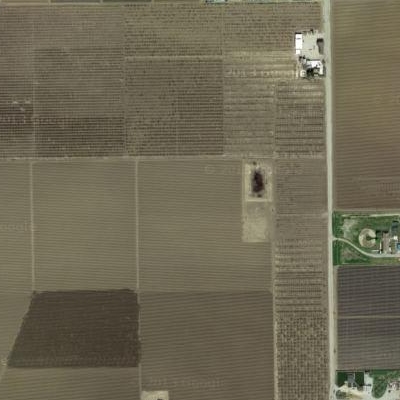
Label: Field